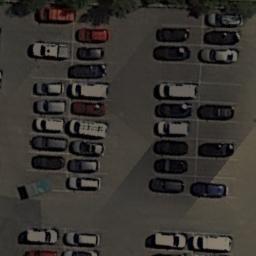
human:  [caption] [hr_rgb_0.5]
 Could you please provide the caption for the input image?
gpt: There are many different colored cars in the parking lot .

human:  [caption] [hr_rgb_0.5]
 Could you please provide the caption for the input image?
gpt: The parking lot has some neatly arranged cars .

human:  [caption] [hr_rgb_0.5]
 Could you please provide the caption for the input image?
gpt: Eighty percent of the parking spaces in the parking lot are occupied .

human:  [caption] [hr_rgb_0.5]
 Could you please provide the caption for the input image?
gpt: There are some cars on the parking lot .

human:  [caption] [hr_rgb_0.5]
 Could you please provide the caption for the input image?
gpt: There are some cars on the parking lot .